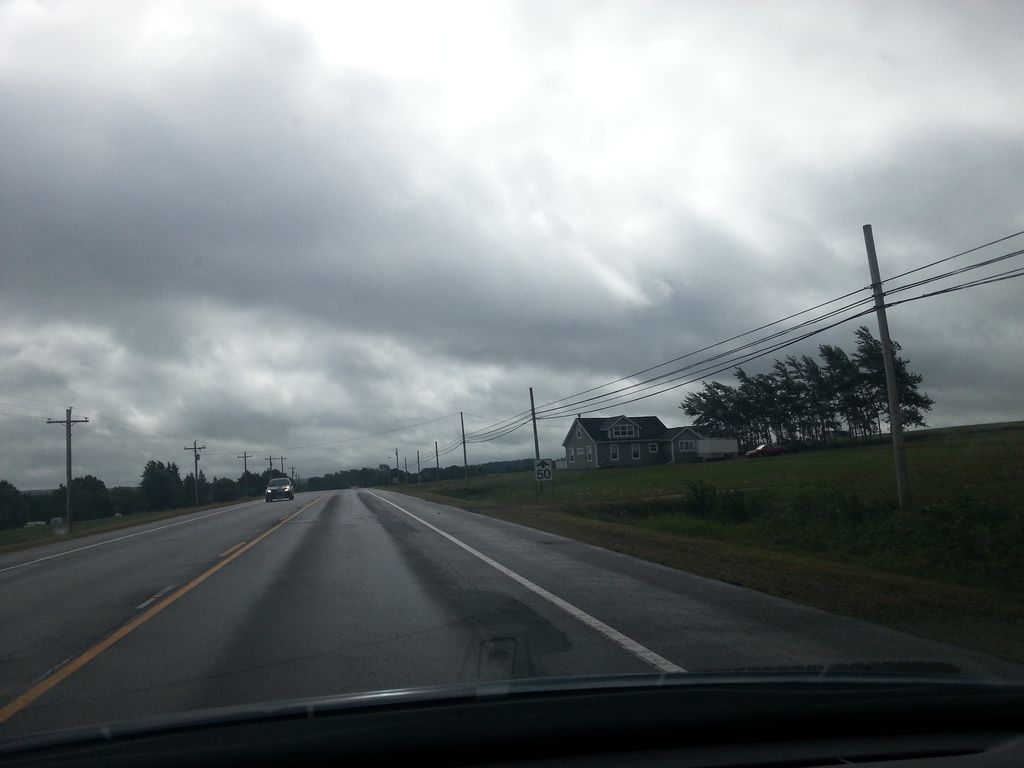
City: charlottetown